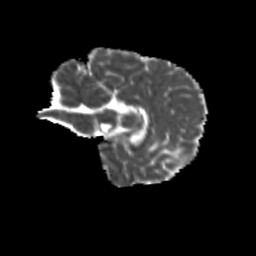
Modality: MD
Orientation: sagittal
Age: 12
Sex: male
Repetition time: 9.512 s
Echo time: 0.089 s